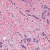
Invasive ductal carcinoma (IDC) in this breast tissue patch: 1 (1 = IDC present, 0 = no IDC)